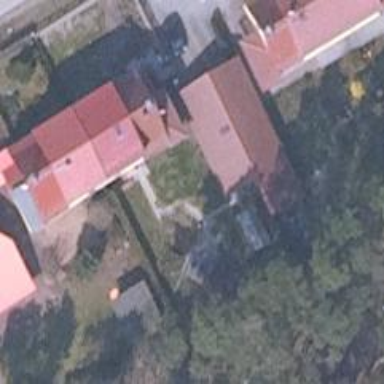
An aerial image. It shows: Simple and straightforward house.